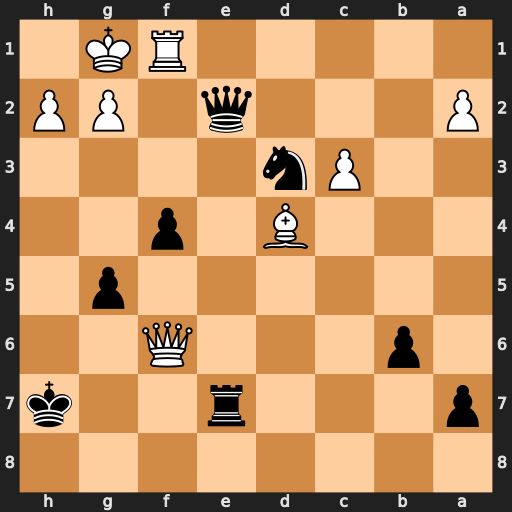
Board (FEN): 8/p3r2k/1p3Q2/6p1/3B1p2/2Pn4/P3q1PP/5RK1
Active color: b
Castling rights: -
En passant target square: -
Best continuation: Qxf1+ Kxf1 Re1#